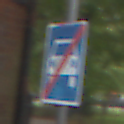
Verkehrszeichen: EndeKraftfahrstrasse
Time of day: MorningAfternoon
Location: Outdoor (Urban)
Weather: Overcast
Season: NotSpecified
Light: Natural